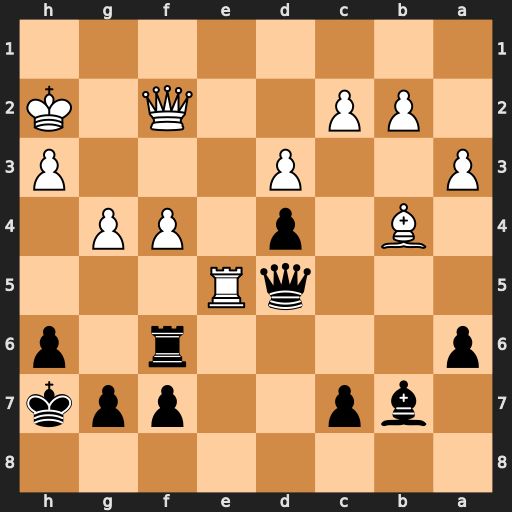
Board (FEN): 8/1bp2ppk/p4r1p/3qR3/1B1p1PP1/P2P3P/1PP2Q1K/8
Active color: b
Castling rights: -
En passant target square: -
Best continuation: Qxe5 fxe5 Rxf2+